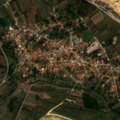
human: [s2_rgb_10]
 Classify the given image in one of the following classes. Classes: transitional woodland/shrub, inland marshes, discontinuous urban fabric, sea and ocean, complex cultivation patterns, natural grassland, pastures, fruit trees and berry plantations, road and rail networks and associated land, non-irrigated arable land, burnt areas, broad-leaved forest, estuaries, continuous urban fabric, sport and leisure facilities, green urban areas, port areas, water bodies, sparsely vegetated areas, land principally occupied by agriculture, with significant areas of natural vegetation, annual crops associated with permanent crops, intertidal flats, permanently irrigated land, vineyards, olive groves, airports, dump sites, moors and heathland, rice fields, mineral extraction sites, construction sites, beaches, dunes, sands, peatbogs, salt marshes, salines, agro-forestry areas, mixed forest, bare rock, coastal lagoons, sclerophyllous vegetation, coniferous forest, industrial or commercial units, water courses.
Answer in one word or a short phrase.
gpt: discontinuous urban fabric, industrial or commercial units, mineral extraction sites, non-irrigated arable land, pastures, land principally occupied by agriculture, with significant areas of natural vegetation, transitional woodland/shrub